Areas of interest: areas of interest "Fucheng Chan Temple"
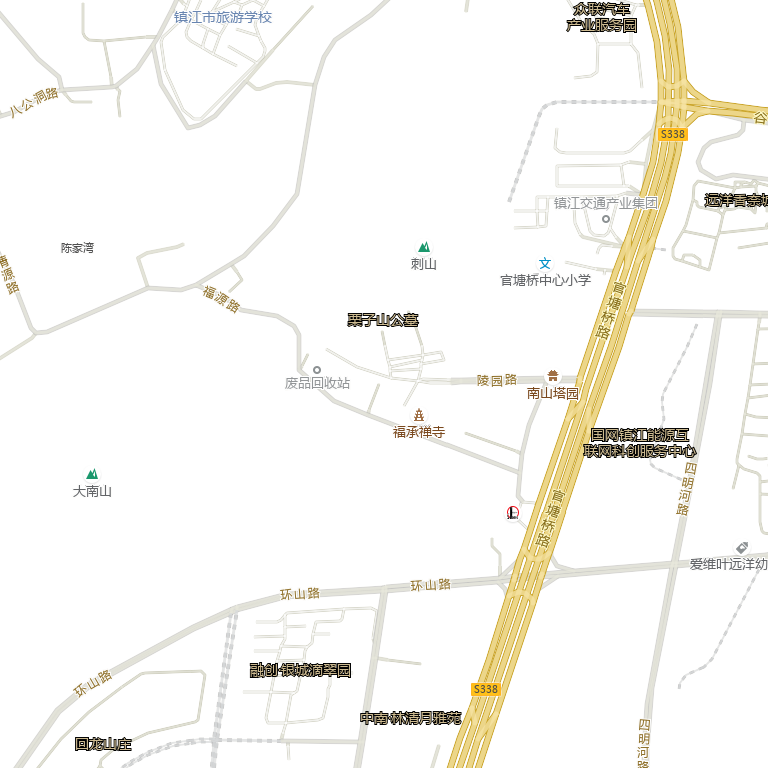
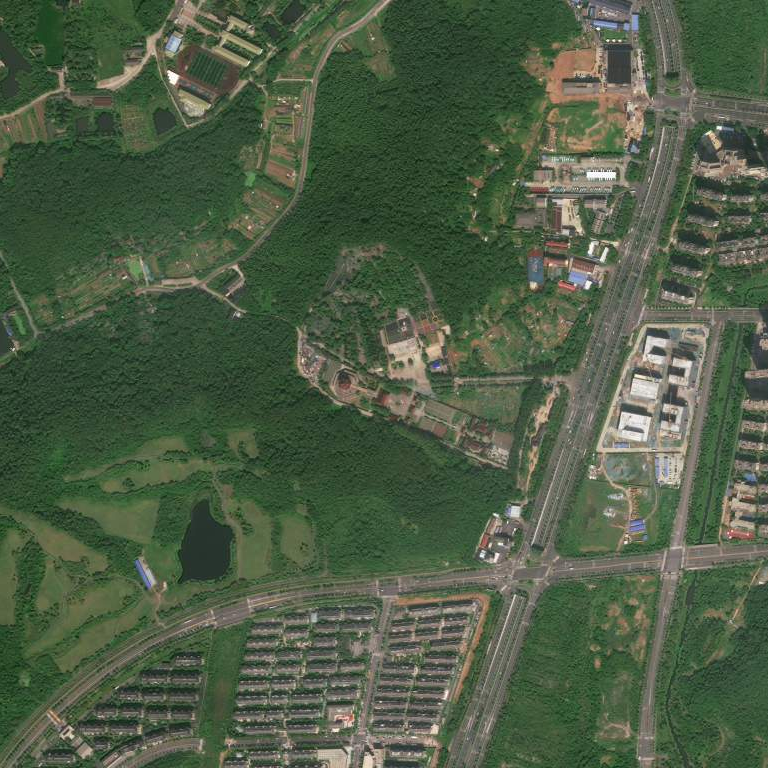